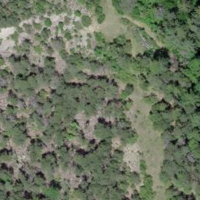
EUNIS habitat code: 43
Species observed at this site:
Anacamptis morio
Cephalanthera longifolia